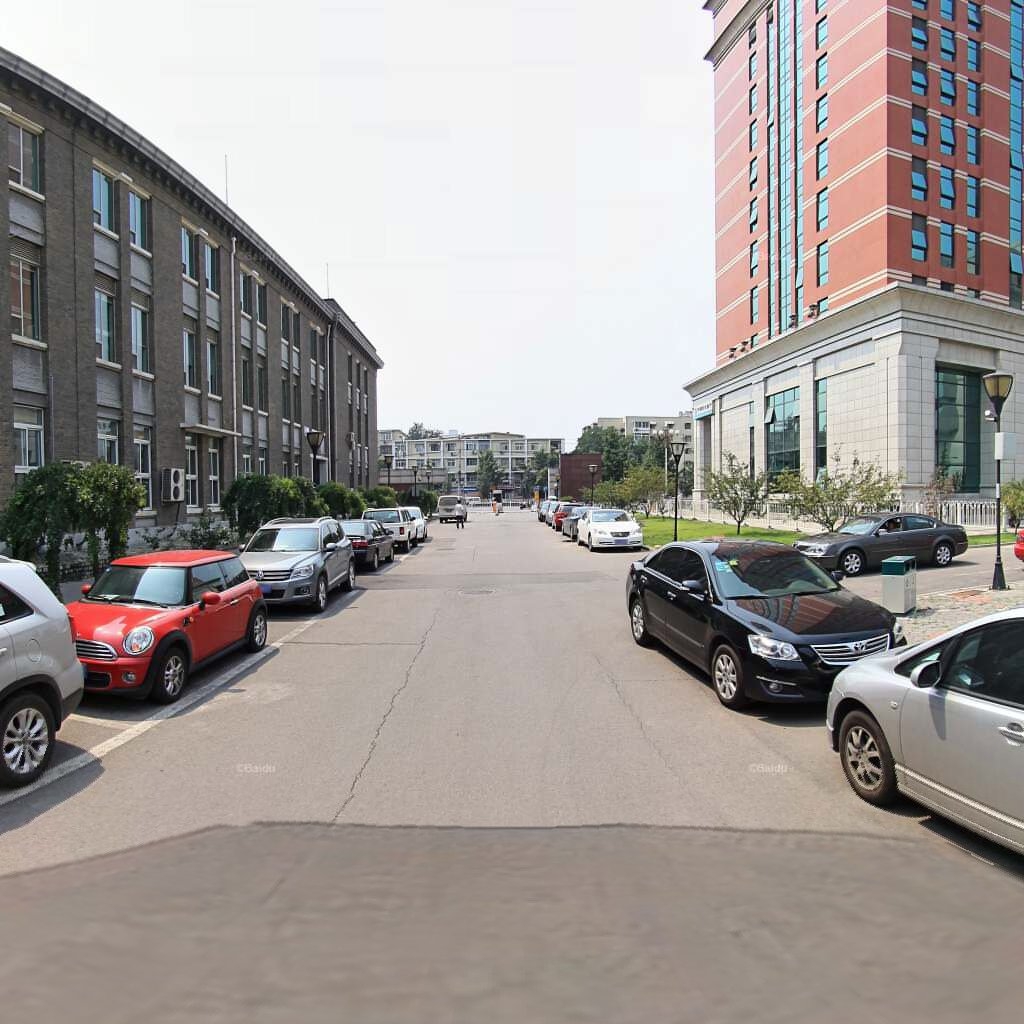
Region: Chaoyang
Road damage annotations: transverse crack, manhole cover, longitudinal crack, longitudinal crack, transverse crack